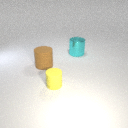
small yellow rubber cylinder in front of large brown rubber cylinder